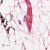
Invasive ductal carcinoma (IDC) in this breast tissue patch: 0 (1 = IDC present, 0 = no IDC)